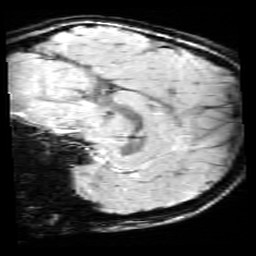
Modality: SWI
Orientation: sagittal
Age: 11
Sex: male
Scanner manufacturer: siemens
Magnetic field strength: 3 T
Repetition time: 0.027 s
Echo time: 0.02 s